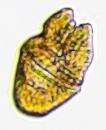
Label: Akashiwo